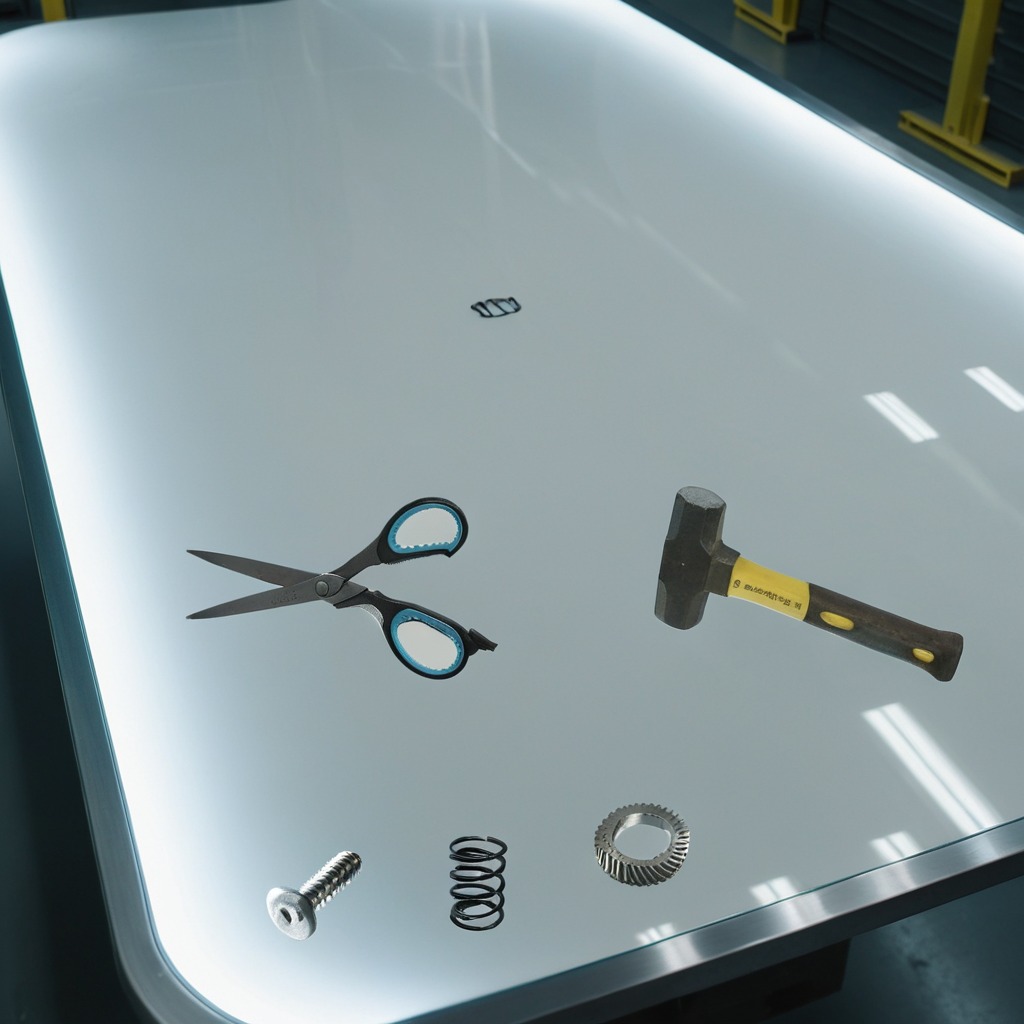
A steel gear with teeth, a metal machine screw, a hammer, a coiled metal spring, and a pair of scissors are lying on a high-gloss table in a ship maintenance bay industrial lighting.